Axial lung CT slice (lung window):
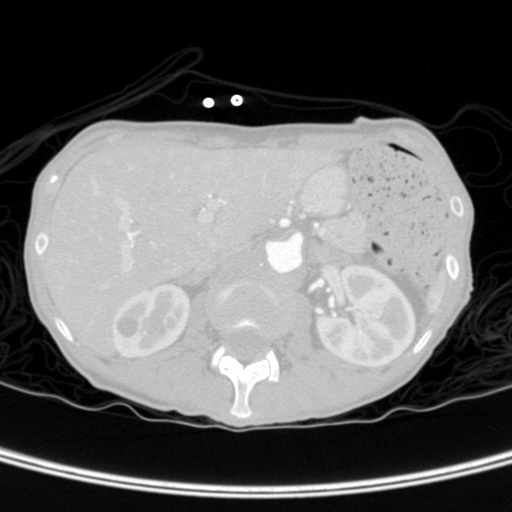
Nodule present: no